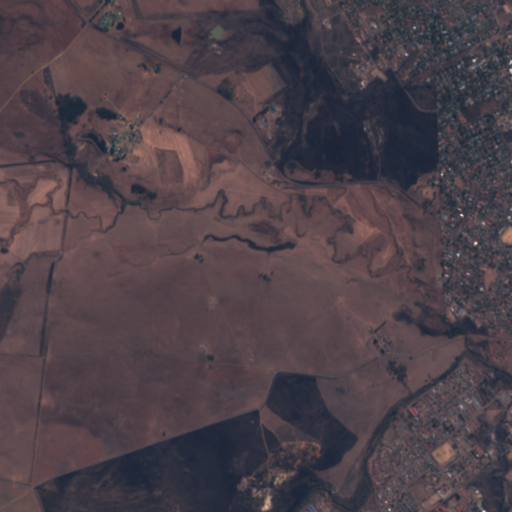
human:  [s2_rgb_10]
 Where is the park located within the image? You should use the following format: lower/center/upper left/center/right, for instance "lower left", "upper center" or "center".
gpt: The park is located in the lower right of the image.
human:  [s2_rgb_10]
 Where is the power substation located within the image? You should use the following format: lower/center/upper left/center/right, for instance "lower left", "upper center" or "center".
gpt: The power substation is located in the upper right of the image.
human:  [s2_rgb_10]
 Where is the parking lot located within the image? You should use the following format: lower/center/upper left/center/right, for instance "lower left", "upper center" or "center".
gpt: There is no parking lot in the image.